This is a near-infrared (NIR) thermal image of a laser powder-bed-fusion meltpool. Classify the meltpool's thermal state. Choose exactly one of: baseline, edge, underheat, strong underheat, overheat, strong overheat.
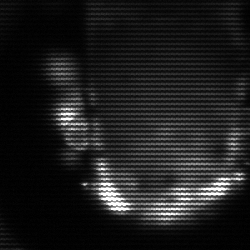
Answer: baseline